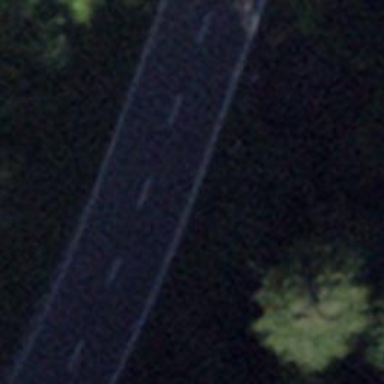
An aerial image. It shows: Tertiary road with asphalt surface.